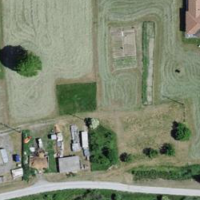
EUNIS habitat code: 24
Species observed at this site:
Diplotaxis tenuifolia
Hippophae rhamnoides